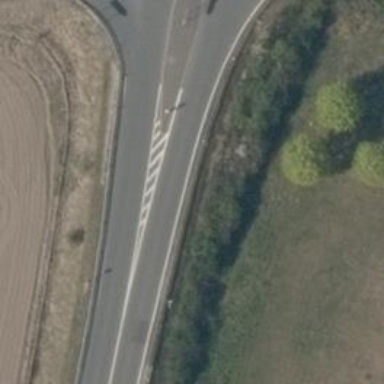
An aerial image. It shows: Motorway link with asphalt surface and traffic calming island.